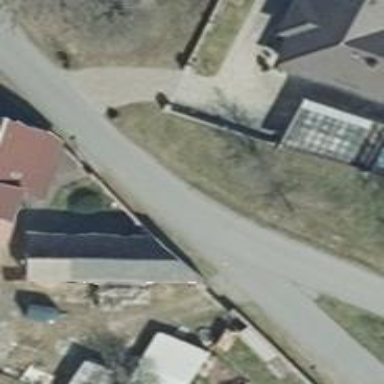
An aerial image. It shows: Smooth asphalt road in residential area.